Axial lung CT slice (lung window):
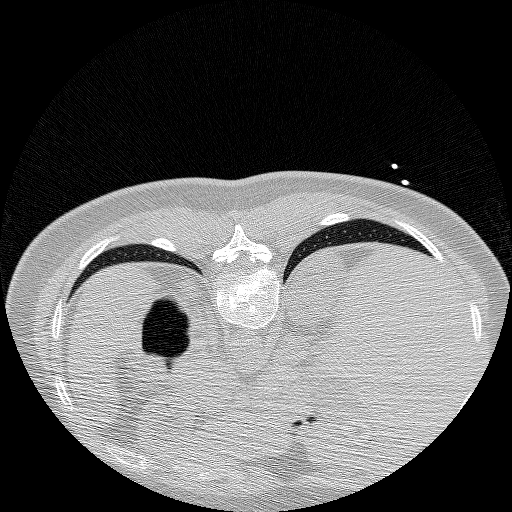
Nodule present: no